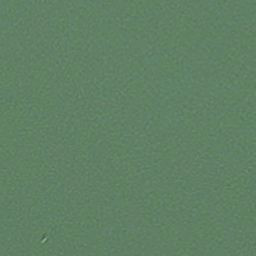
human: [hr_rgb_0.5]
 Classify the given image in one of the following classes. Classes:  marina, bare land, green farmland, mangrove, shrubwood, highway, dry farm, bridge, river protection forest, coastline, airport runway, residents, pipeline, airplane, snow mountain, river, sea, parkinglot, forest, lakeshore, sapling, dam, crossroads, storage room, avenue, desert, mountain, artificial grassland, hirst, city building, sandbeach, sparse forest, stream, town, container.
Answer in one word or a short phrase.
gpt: sea